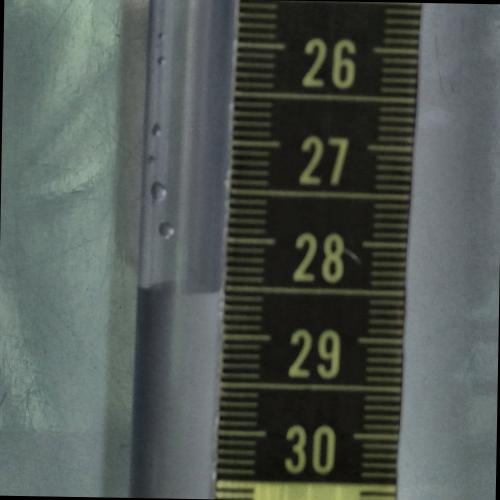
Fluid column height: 28.5 cm